Question: This is question from an assembly exam.
The question:
What should be the input for the below code ?
What the below code does ?

I tried to do it with pen and paper in order to trace it but I couldn't figure out what it does and what argument it should receive.
any idea ?
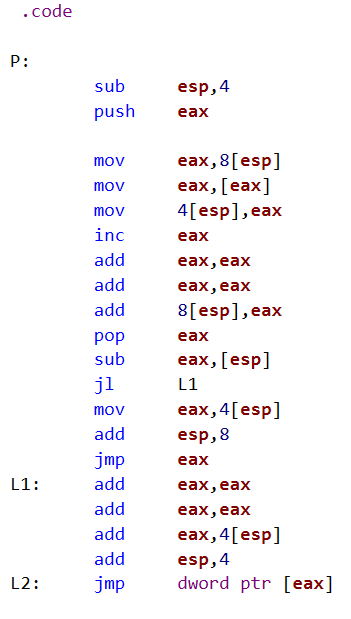
Answer: This function implements N-way switch, 'call P' instruction immediately followed by array of functions.
'''
...
; Here: EAX = index of function (0..N-1)
call P
dd N ; number of functions in the array
dd Func0_Addr, Func1_Addr, ..., Func(N-1)_Addr ; array
; Return address after function terminated
...
'''